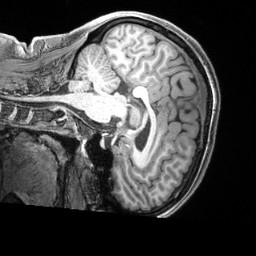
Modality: T1w
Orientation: sagittal
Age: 29
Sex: female
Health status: healthy
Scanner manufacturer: siemens
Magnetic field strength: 3 T
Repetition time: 2.4 s
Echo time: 0.00222 s